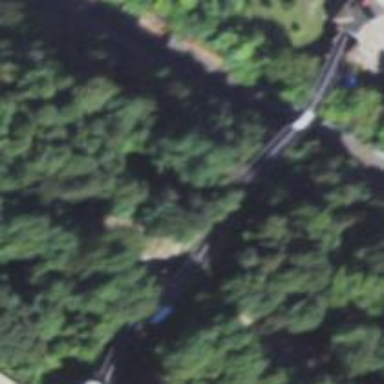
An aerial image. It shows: Bridge with two railway tracks for funicular.